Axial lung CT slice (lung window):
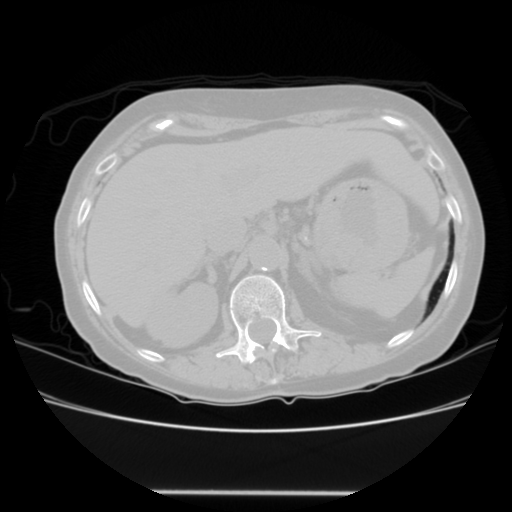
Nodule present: no